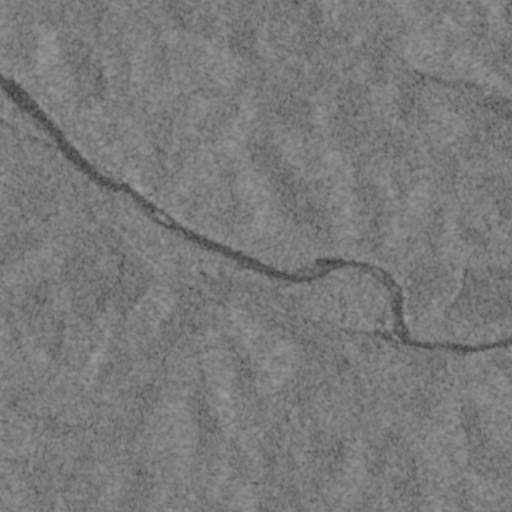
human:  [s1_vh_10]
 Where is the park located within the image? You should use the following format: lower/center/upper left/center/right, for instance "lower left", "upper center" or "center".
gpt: The park is located in the left of the image.
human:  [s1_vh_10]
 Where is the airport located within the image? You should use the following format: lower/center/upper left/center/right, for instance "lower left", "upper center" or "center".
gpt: There is no airport in the image.

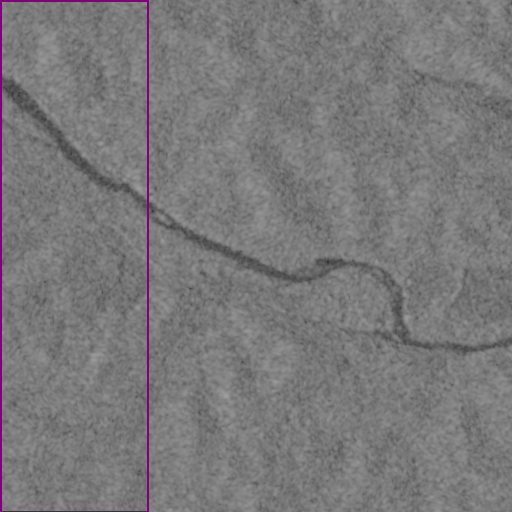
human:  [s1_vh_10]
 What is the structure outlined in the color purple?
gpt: The structure outlined in purple is a park.
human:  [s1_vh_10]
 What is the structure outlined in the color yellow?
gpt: There is no yellow outline.